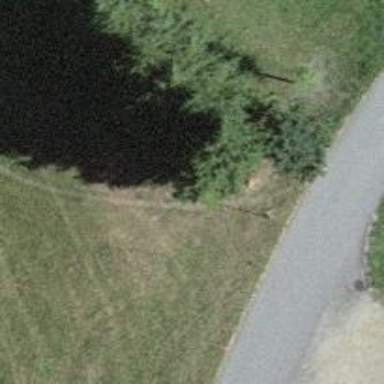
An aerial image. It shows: Single tag "natural: tree."